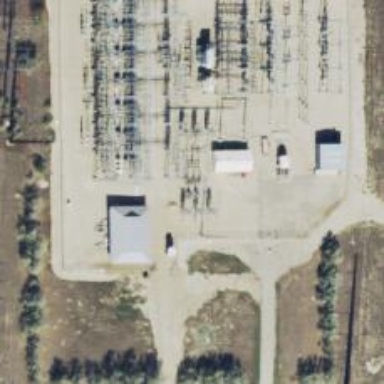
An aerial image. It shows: Switch used for power control.